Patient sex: M
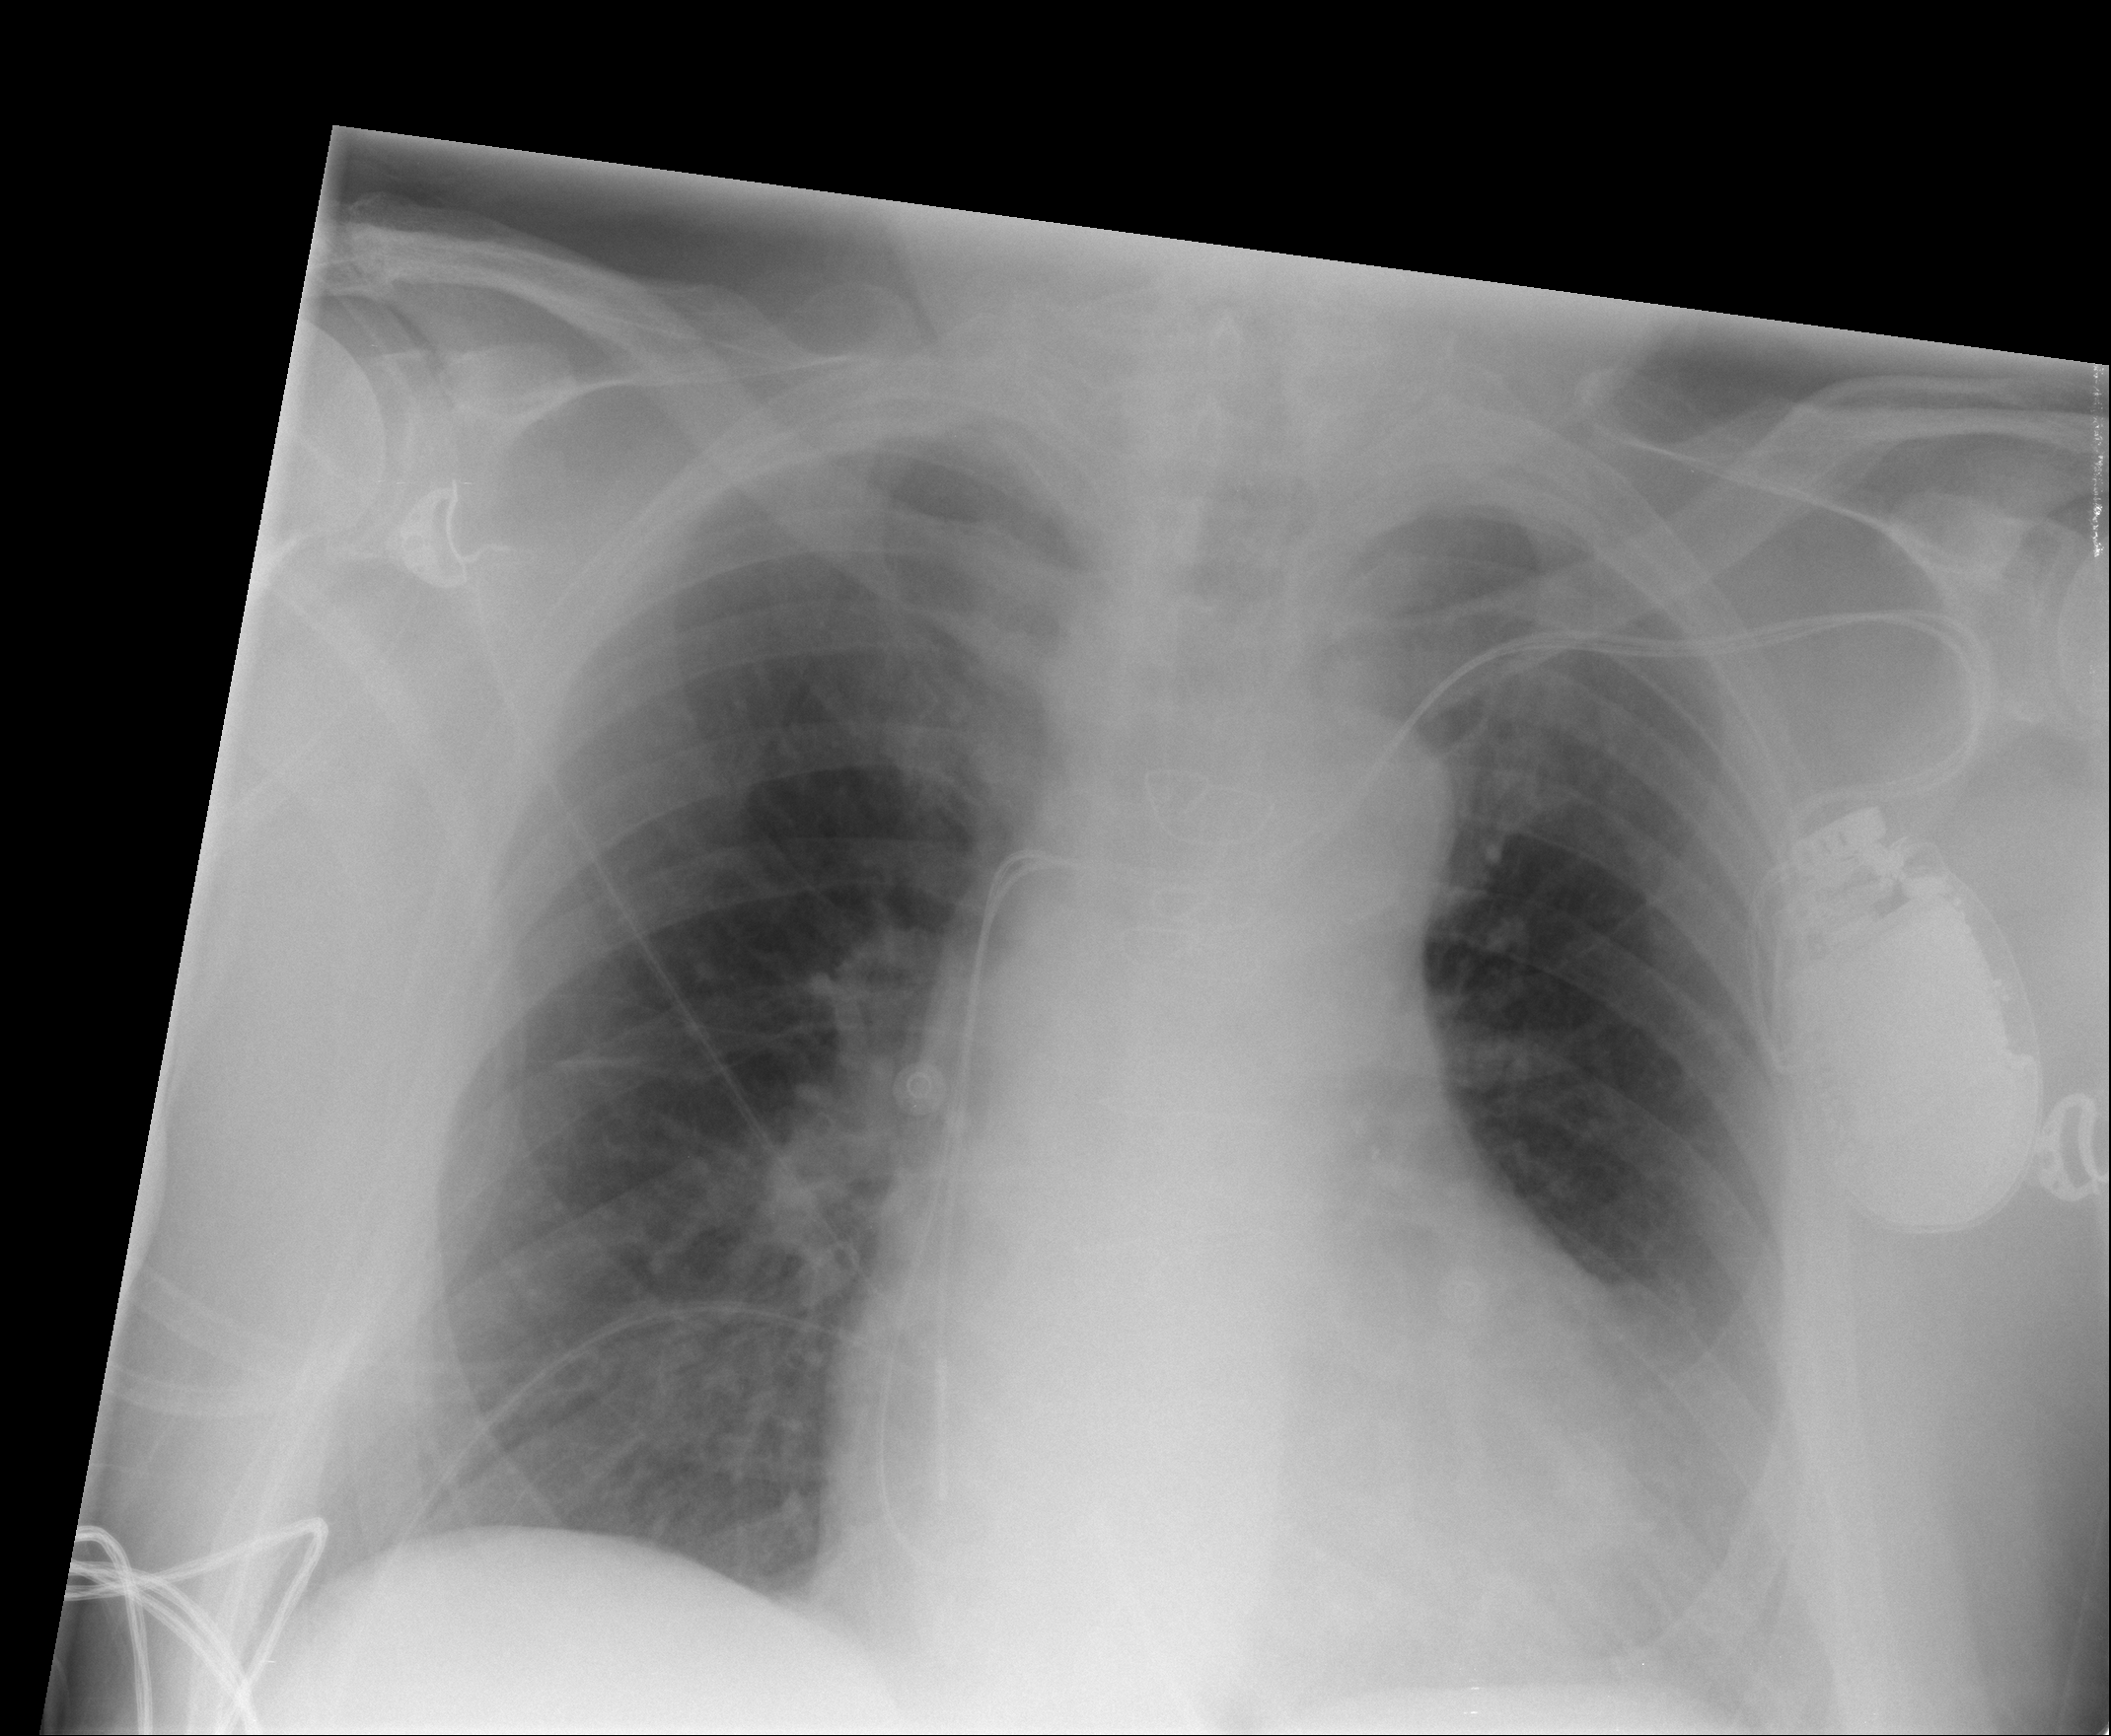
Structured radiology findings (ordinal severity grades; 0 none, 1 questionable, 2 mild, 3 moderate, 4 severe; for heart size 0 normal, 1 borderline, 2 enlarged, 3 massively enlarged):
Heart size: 2
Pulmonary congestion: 2
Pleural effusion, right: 0
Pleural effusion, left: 0
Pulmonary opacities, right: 0
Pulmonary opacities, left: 0
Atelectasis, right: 0
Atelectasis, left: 0